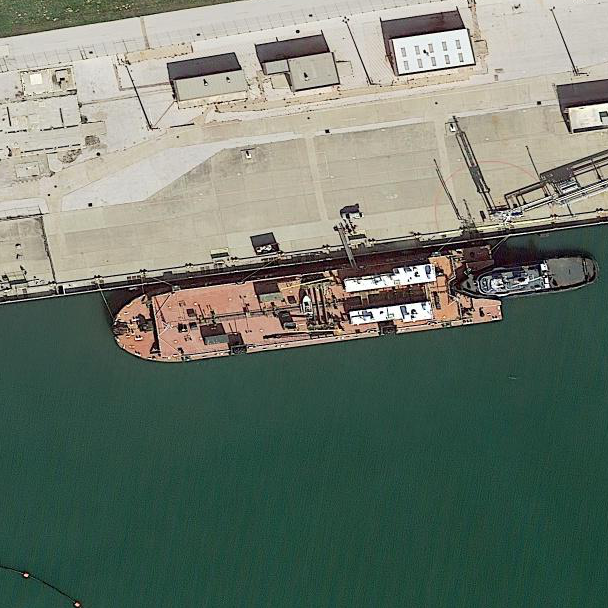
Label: civil